Interaction volume radius: 10 \u00c5
Interaction volume height: 10 \u00c5
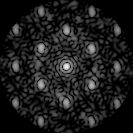
Disorder parameter: 0.4052